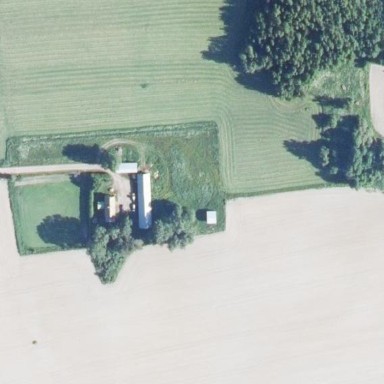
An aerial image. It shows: Farmyard area.